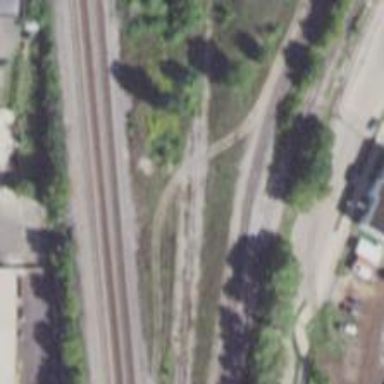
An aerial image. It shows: Railway level crossing.